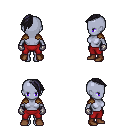
a pixel art fantasy rpg character, female body template, dark elf, purple skin, leather shoulder armor, red pants, raven long mohawk hairstyle, metal gloves, brown shoes, four views (front, back, left, right), 2x2 character sprite sheet, small pixel art, hard edges, no anti-aliasing